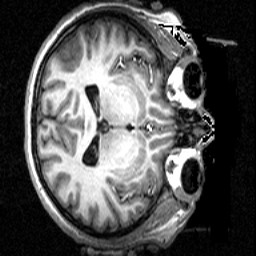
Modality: T1w
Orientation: axial
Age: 22
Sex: female